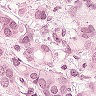
Metastatic tissue present: yes